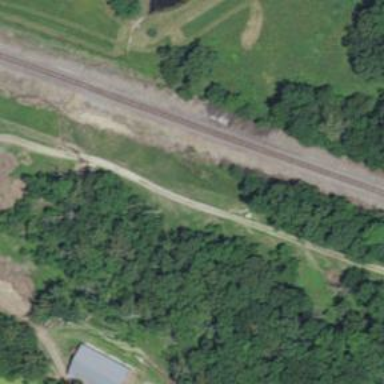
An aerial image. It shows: Railway track.